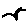
Label: bird